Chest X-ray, AP view. Patient: 59 years old, sex F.
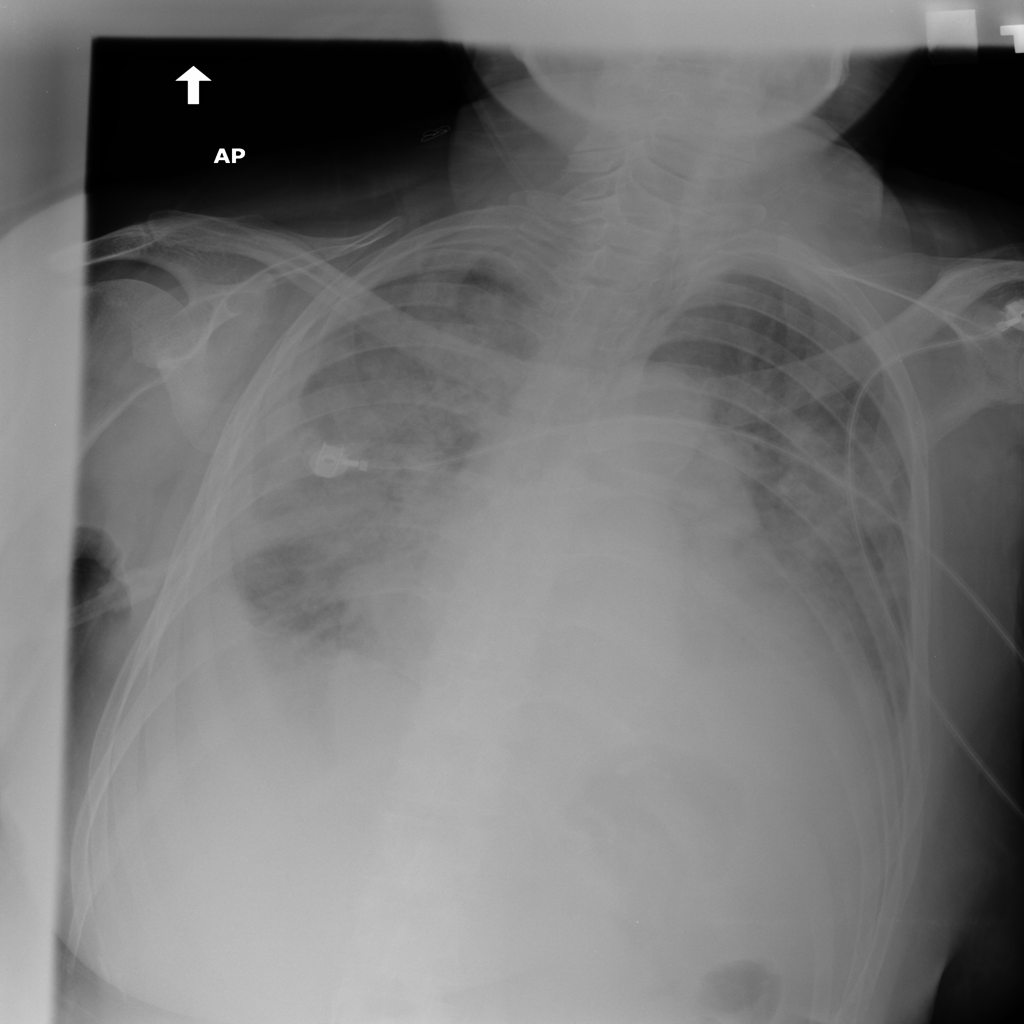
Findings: Cardiomegaly, Effusion, Infiltration